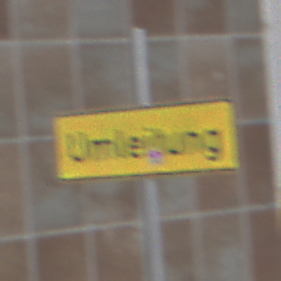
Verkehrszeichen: Umleitungsankuendigung
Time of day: MorningAfternoon
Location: Roofed (Urban)
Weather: PartlyCloudy
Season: NotSpecified
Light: Natural